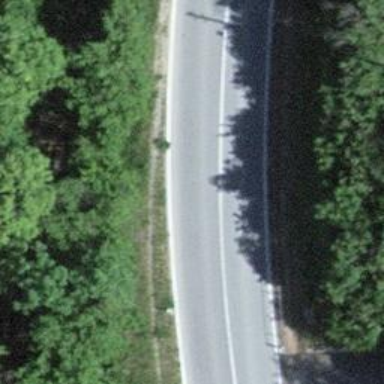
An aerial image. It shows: Secondary road with asphalt surface.